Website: bh-photo
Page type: receipt
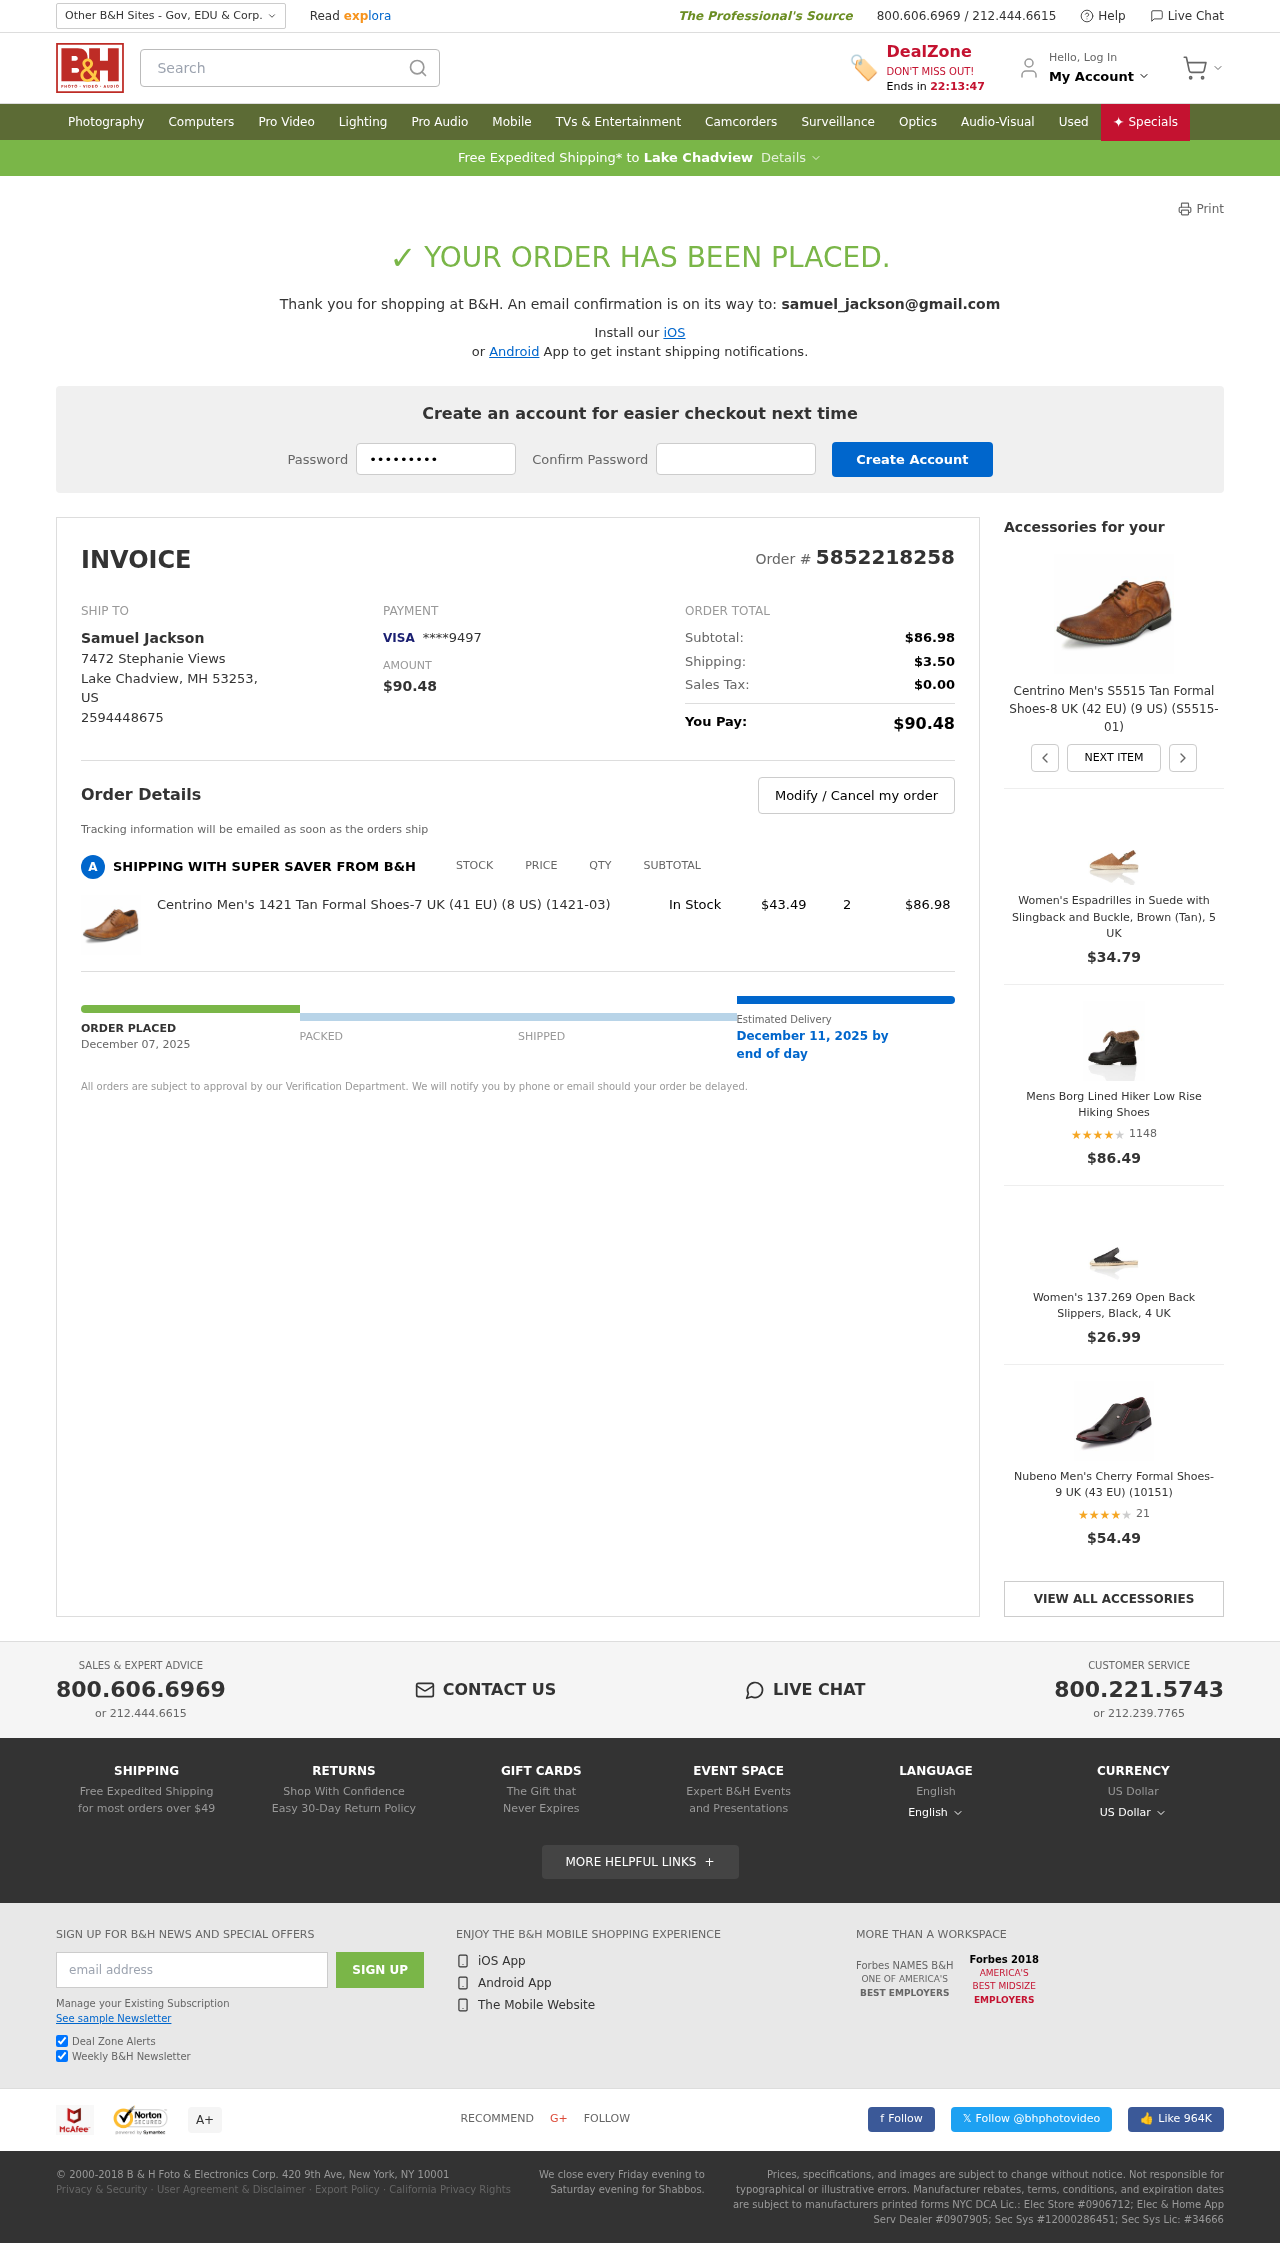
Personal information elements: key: PII_CARD_LAST4
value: ****9497
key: PII_CARD_TYPE
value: VISA
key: PII_CITY
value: Lake Chadview
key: PII_COUNTRY_CODE
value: US
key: PII_EMAIL
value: samuel_jackson@gmail.com
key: PII_FULLNAME
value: Samuel Jackson
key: PII_PHONE
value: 2594448675
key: PII_POSTCODE
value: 53253
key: PII_STATE_ABBR
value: MH
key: PII_STREET
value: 7472 Stephanie Views
Product elements: key: PRODUCT1_NAME
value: Centrino Men's 1421 Tan Formal Shoes-7 UK (41 EU) (8 US) (1421-03)
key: PRODUCT1_PRICE
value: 43.49
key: PRODUCT1_QUANTITY
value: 2
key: PRODUCT2_NAME
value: Centrino Men's S5515 Tan Formal Shoes-8 UK (42 EU) (9 US) (S5515-01)
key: PRODUCT3_NAME
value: Women's Espadrilles in Suede with Slingback and Buckle, Brown (Tan), 5 UK
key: PRODUCT3_PRICE
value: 34.79
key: PRODUCT4_NAME
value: Mens Borg Lined Hiker Low Rise Hiking Shoes
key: PRODUCT4_NUM_RATINGS
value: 1148
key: PRODUCT4_PRICE
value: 86.49
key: PRODUCT4_RATING
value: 4.3
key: PRODUCT5_NAME
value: Women's 137.269 Open Back Slippers, Black, 4 UK
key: PRODUCT5_PRICE
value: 26.99
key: PRODUCT6_NAME
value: Nubeno Men's Cherry Formal Shoes-9 UK (43 EU) (10151)
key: PRODUCT6_NUM_RATINGS
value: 21
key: PRODUCT6_PRICE
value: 54.49
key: PRODUCT6_RATING
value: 3.7
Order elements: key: ORDER_ID
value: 5852218258
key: ORDER_TOTAL
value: $90.48
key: ORDER_SUBTOTAL
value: $86.98
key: ORDER_SHIPPING_COST
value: $3.50
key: ORDER_TAX
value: $0.00
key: ORDER_DATE
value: December 07, 2025
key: ORDER_DELIVERY_DATE
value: December 11, 2025 by
Search elements: key: HEADER_SEARCH
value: Search